Question: I have seen similar threads and read them but I still can't make it work. Thus I decided to post my code here in case someone can help me further. I am trying to create a tableview inside a ViewController. I am using Xcode 4.5 and storyboard.
'''
#import <UIKit/UIKit.h>
@interface prodViewController : UIViewController <UITableViewDelegate , UITableViewDataSource>
@property (strong, nonatomic) IBOutlet UIView *prodview;
// properties of ui
@property (strong, nonatomic) IBOutlet UIImageView *image;
@property (strong, nonatomic) IBOutlet UILabel *namelbl;
@property (strong, nonatomic) IBOutlet UILabel *manufactlbl;
@property (strong, nonatomic) IBOutlet UILabel *scorelbl;
@property (strong, nonatomic) IBOutlet UILabel *dscrlbl;
@property (strong, nonatomic) IBOutlet UILabel *videolbl;
// properties of tab bar
@property (strong, nonatomic) IBOutlet UITabBarItem *addfav;
@property (strong, nonatomic) IBOutlet UITabBarItem *compare;
@property (strong, nonatomic) IBOutlet UITabBarItem *more;
// table
@property (strong, nonatomic) IBOutlet UITableView *tableview;
@end
'''
'''
#import "prodViewController.h"
@interface prodViewController ()
@end
@implementation prodViewController
@synthesize tableview;
@synthesize prodview;
@synthesize addfav;
@synthesize compare;
@synthesize more;
@synthesize image;
@synthesize namelbl;
@synthesize manufactlbl;
@synthesize scorelbl;
@synthesize dscrlbl;
@synthesize videolbl;
- (id)initWithNibName:(NSString *)nibNameOrNil bundle:(NSBundle *)nibBundleOrNil
{
self = [super initWithNibName:nibNameOrNil bundle:nibBundleOrNil];
if (self) {
// Custom initialization
}
return self;
}
- (void)viewDidLoad
{
[super viewDidLoad];
// Do any additional setup after loading the view from its nib.
[tableview setDataSource:self];
[tableview setDelegate:self];
}
- (void)viewDidUnload
{
[self setAddfav:nil];
[self setCompare:nil];
[self setMore:nil];
[self setProdview:nil];
[self setTableview:nil];
[super viewDidUnload];
// Release any retained subviews of the main view.
// e.g. self.myOutlet = nil;
}
@end
'''

'''
[prodViewController tableView:numberOfRowsInSection:]: unrecognized selector sent to instance 0x683a5b0
2*** Terminating app due to uncaught exception 'NSInvalidArgumentException', reason: '-[prodViewController tableView:numberOfRowsInSection:]: unrecognized selector sent to instance 0x683a5b0'
'''
If I remove the implemented table methods, so that storyboards implementations only are valid I still get this error:
'''
-[prodViewController tableView:numberOfRowsInSection:]: unrecognized selector sent to instance 0x6c34c80
'''
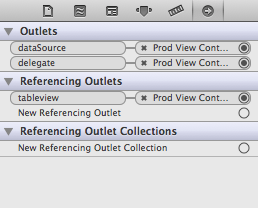
Answer: Method names are case sensitive. The first part must be 'tableView:...' ('V' is capital letter), but you have all in lowercase: 'tableview:...'.